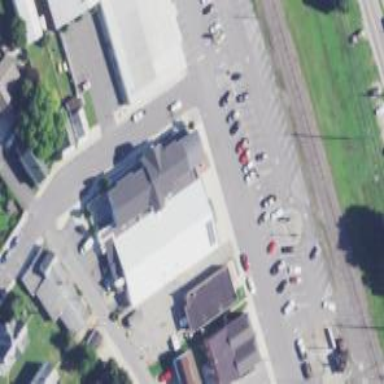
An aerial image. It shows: Fire station building.